Field crop: tomato
Growth stage: 1
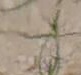
Species: cyperus